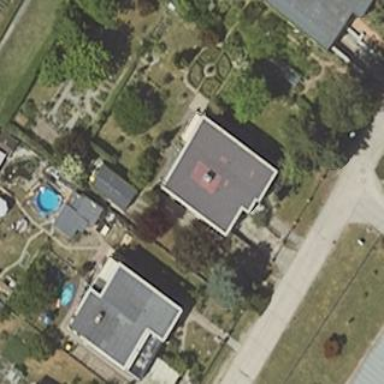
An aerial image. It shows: Simple house.